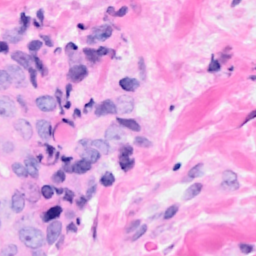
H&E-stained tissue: Breast